Question: Hi i am learning about @ManyToMany relationship mapping using JPA.
I more or less understand how it works, but i have a doubt. Let me show you first this code where i do some mapping:
'''
@Entity
public class EntityE implements Serializable {
private static final long serialVersionUID = 1L;
@Id
@GeneratedValue(strategy = GenerationType.AUTO)
private Long eId;
@ManyToMany
@JoinTable(joinColumns =
@JoinColumn(name = "eId"), inverseJoinColumns =
@JoinColumn(name = "fId"))
private Collection<EntityF> entityFs;
//...
}
'''
Also see this other entity:
'''
@Entity
public class EntityF implements Serializable {
private static final long serialVersionUID = 1L;
@Id
@GeneratedValue(strategy = GenerationType.AUTO)
private Long fId;
private Collection<EntityE> entityEs;
//...
}
'''
This is what i get in the database:

My doubts are:
-I want to create a @ManyToMany relationship where EntityE is the owner of the relationship, is this approach correct?
-I want the relationship to be unidirectional, so it is supposed to create just one mediator table called EntityB_EntityF. But for some reason it creates also a second table called EntityF_EntityE. I dont understand why is that?,Is that normal? and if not how should i fix it?
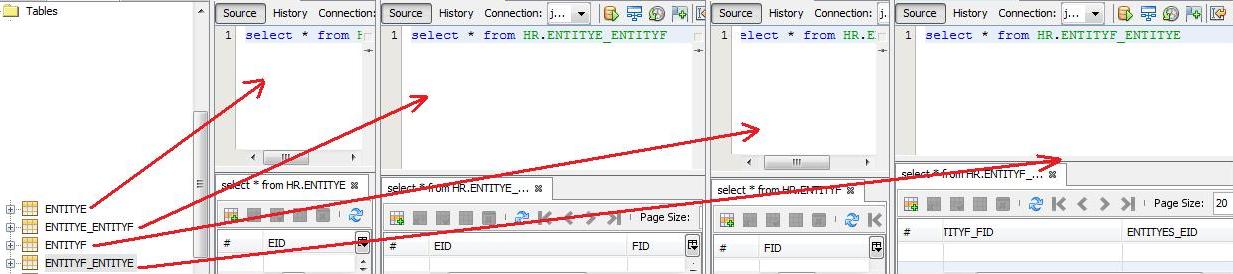
Answer: Ok i just got the answer after doing some little experiment.I think it is correct, it now works as i spected.
What i did was, add a name for the relationship, because for some strange reason if you don't specify the name it creates a bidirectional relationship.
See this code fixed it:
'''
@Entity
public class EntityE implements Serializable {
private static final long serialVersionUID = 1L;
@Id
@GeneratedValue(strategy = GenerationType.AUTO)
private Long eId;
@ManyToMany
@JoinTable(name="entitye_entityf",joinColumns =
@JoinColumn(name = "eId"), inverseJoinColumns =
@JoinColumn(name = "fId"))
private Collection<EntityF> entityFs;
'''
Here is the other entity.
'''
@Entity
public class EntityF implements Serializable {
private static final long serialVersionUID = 1L;
@Id
@GeneratedValue(strategy = GenerationType.AUTO)
private Long fId;
@ManyToMany
@JoinTable(name="entitye_entityf",joinColumns =
@JoinColumn(name = "fId"), inverseJoinColumns =
@JoinColumn(name = "eId"))
private Collection<EntityE> entityEs;
'''
So as you can see from the image, managed to solve my doubts. I hope this answer can be useful for someone else as well.